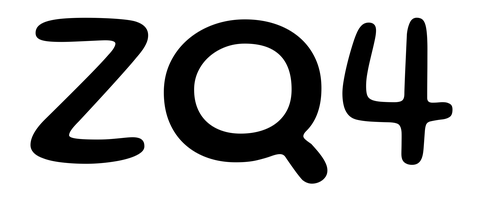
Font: Gluten_Regular